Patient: sex M, age 68
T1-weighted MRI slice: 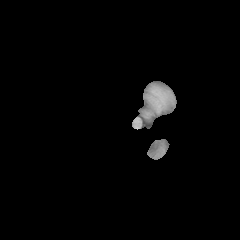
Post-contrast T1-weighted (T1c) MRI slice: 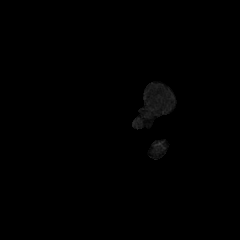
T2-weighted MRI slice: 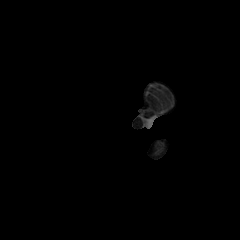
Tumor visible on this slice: no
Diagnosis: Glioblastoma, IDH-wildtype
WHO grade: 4